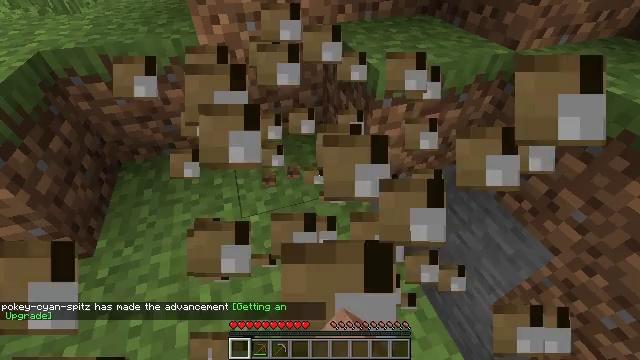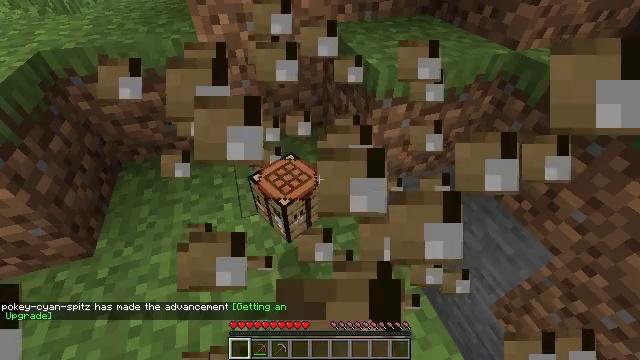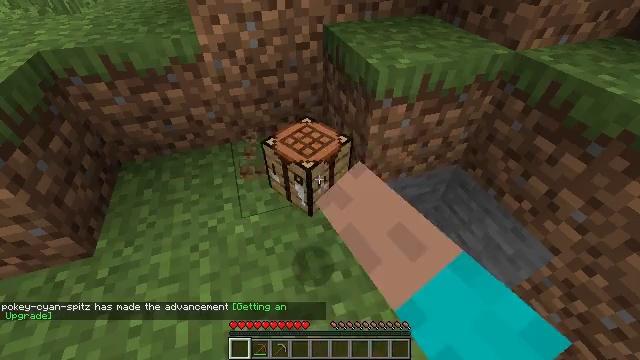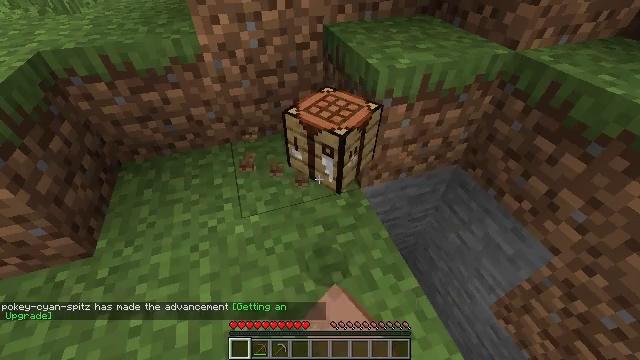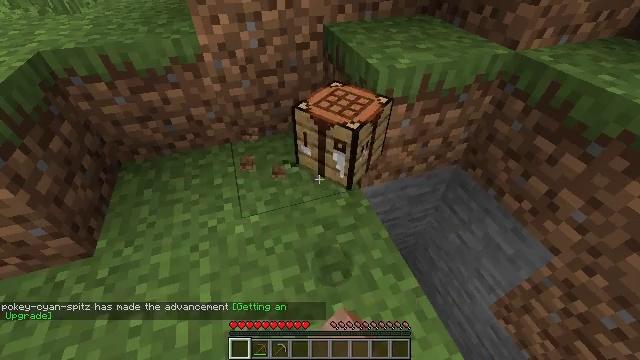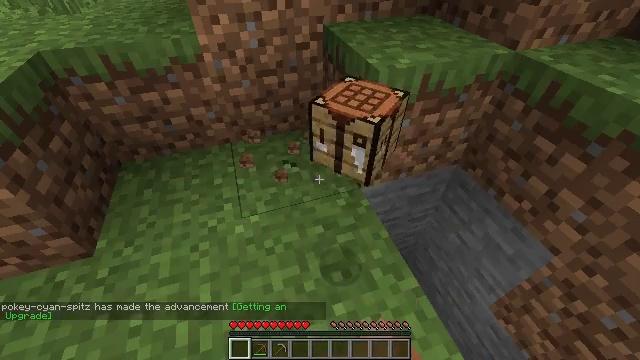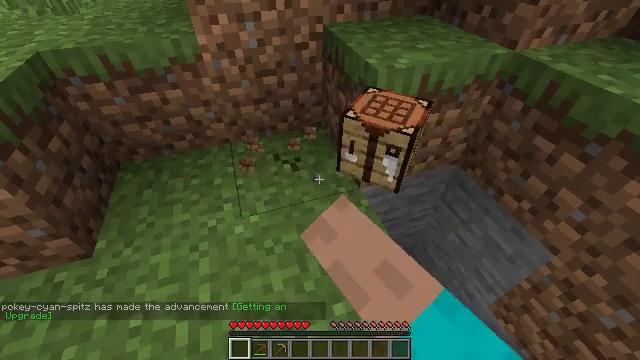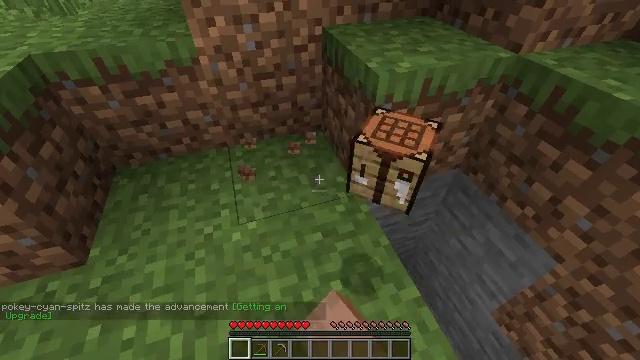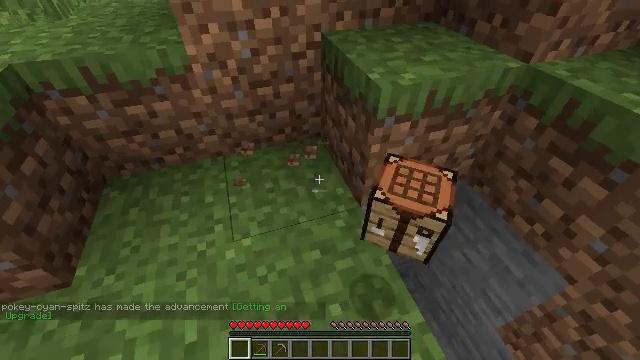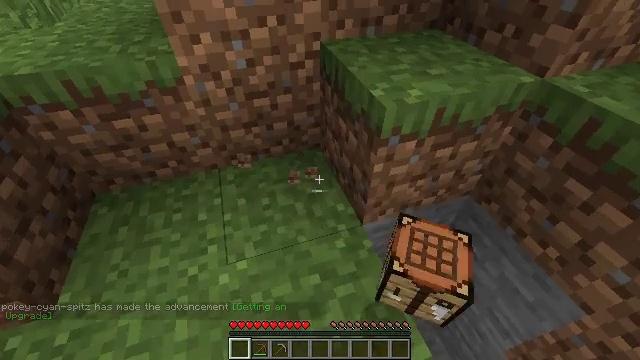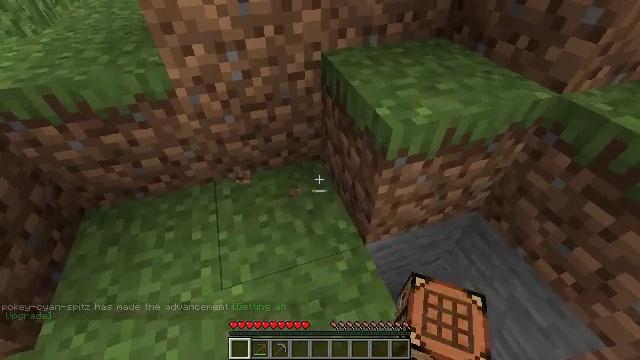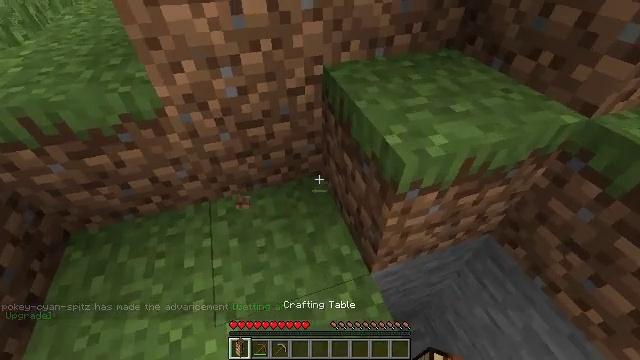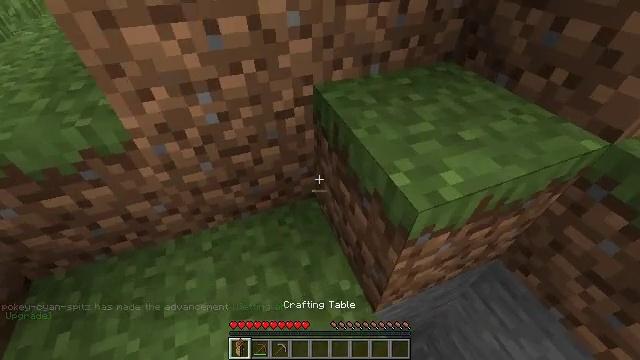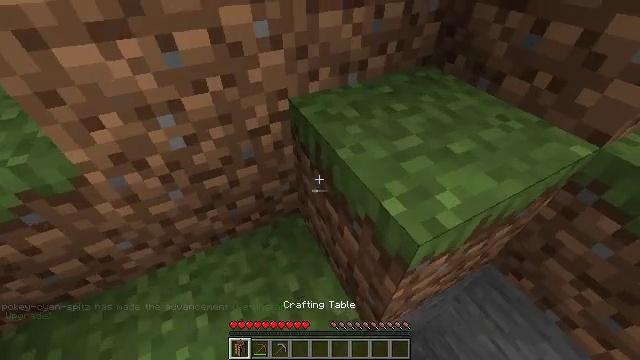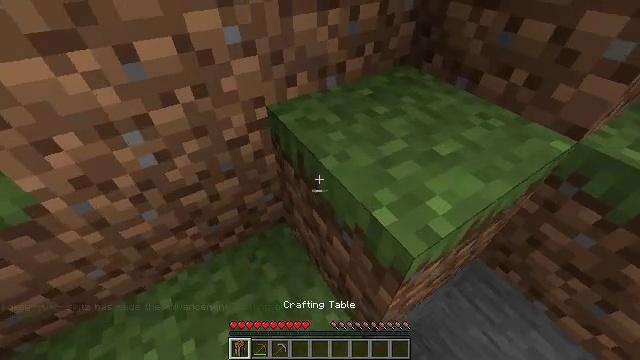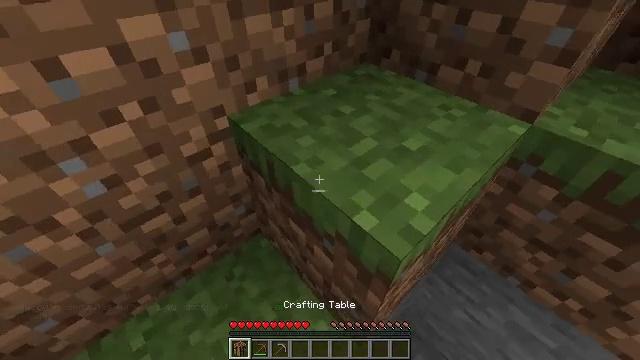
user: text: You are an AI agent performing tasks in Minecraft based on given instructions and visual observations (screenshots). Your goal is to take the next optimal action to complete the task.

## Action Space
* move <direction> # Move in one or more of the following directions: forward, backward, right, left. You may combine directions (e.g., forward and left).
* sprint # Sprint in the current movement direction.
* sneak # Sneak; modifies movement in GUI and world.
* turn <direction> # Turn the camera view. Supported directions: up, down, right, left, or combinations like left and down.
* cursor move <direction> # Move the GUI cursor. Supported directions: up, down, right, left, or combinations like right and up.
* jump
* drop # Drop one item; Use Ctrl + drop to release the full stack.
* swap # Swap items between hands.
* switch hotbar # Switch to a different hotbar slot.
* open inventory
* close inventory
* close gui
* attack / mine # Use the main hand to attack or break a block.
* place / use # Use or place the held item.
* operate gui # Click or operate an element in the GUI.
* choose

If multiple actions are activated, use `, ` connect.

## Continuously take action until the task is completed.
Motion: motion action
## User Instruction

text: Dig up the grass block for dirt.
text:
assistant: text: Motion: attack / mine
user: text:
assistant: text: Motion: attack / mine
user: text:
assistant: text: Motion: attack / mine
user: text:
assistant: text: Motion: attack / mine
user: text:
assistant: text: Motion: attack / mine
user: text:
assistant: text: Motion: attack / mine
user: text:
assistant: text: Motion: move forward
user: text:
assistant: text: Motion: move forward
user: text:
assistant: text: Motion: move forward
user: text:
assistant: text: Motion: move forward
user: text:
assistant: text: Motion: move forward
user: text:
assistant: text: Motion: move forward, turn right
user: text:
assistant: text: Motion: turn right
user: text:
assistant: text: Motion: turn right
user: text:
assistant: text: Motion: turn right
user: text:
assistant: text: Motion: turn right
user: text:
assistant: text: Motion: turn right
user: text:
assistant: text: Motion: turn right and down
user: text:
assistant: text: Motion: turn right and down
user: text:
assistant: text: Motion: turn right and down
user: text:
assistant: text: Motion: turn right
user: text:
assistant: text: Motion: turn right
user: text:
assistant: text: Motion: turn right and down
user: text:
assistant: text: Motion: turn right
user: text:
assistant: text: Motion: turn right
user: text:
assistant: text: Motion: turn right
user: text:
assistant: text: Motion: no_op
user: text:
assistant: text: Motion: move forward
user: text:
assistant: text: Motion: move forward, turn left and up
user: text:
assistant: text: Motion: move forward